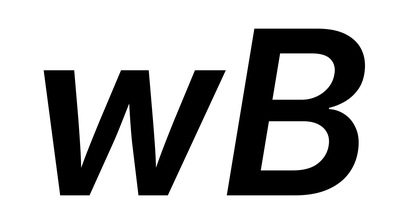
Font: Inter-Italic_SemiBold_Italic